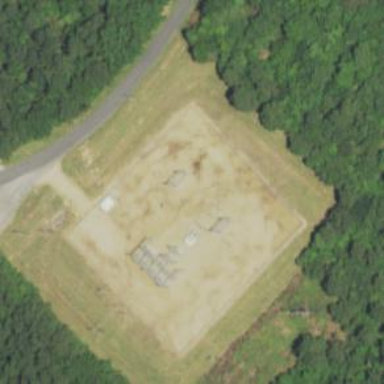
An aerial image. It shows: Distribution level power substation surrounded by fence.